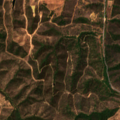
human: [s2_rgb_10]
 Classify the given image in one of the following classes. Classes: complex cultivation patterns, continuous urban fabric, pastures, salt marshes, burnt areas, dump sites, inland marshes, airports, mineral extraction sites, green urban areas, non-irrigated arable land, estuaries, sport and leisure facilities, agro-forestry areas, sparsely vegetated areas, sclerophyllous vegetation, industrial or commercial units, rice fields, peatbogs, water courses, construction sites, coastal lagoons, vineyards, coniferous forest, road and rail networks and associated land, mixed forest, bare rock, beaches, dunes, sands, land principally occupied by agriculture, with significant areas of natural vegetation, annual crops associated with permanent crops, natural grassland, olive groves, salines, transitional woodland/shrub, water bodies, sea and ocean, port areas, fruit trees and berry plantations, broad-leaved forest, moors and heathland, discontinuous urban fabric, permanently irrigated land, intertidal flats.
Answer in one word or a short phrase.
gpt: pastures, land principally occupied by agriculture, with significant areas of natural vegetation, broad-leaved forest